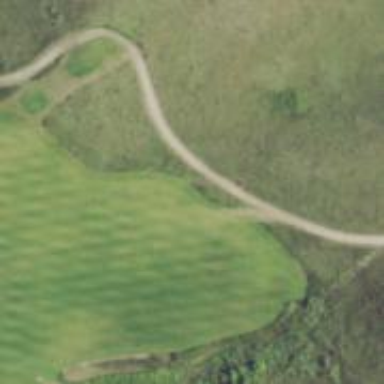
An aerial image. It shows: Footway that serves as golf path.